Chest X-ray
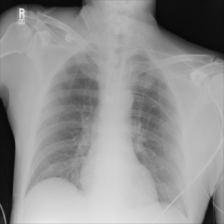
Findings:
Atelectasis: negative
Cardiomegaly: negative
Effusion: negative
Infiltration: negative
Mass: negative
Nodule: negative
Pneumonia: negative
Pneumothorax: negative
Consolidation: negative
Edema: negative
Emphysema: negative
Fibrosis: negative
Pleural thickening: negative
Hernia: negative